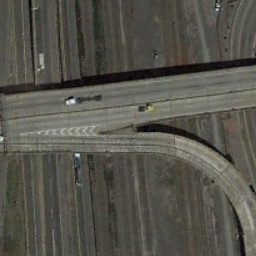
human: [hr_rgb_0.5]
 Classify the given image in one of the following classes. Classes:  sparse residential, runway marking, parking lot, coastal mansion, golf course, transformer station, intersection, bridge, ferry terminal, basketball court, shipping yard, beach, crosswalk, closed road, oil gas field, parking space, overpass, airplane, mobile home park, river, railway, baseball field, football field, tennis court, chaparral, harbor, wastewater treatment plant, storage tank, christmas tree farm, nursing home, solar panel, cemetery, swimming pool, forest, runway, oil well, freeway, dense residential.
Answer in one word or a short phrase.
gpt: overpass